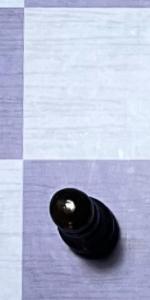
Label: Pawn_Black